Question: I have a couple of very large tables (over 400,000 rows) that look like the following:
'''
+---------+--------+---------------+
| ID | M1 | M1_Percentile |
+---------+--------+---------------+
| <PHONE> | 3.2997 | NULL |
| <PHONE> | 3.0476 | NULL |
| <PHONE> | 2.6499 | NULL |
| <PHONE> | 0.3585 | NULL |
| <PHONE> | 1.6919 | NULL |
| <PHONE> | 2.8515 | NULL |
| <PHONE> | 4.0728 | NULL |
| <PHONE> | 4.0224 | NULL |
| <PHONE> | 5.8207 | NULL |
| <PHONE> | 6.8291 | NULL |
+---------+--------+---------------+...about 400,000 more
'''
I need to assign each row in the 'M1_Percentile' column a value that represents "the percent of rows with M1 values equal or lower to the current row's 'M1' value"
In other words, I need:

I implemented this sucessfully, but it is FAR FAR too slow. If anyone could create a more efficient version of the following code, I would really appreciate it!
'''
UPDATE myTable AS X JOIN (
SELECT
s1.ID, COUNT(s2.ID)/ (SELECT COUNT(*) FROM myTable) * 100 AS percentile
FROM
myTable s1 JOIN myTable s2 on (s2.M1 <= s1.M1)
GROUP BY s1.ID
ORDER BY s1.ID) AS Z
ON (X.ID = Z.ID)
SET X.M1_Percentile = Z.percentile;
'''
This is the (correct but slow) result from the above query if the number of rows is limited to the ones you see (10 rows):
'''
+---------+--------+---------------+
| ID | M1 | M1_Percentile |
+---------+--------+---------------+
| <PHONE> | 3.2997 | 60 |
| <PHONE> | 3.0476 | 50 |
| <PHONE> | 2.6499 | 30 |
| <PHONE> | 0.3585 | 10 |
| <PHONE> | 1.6919 | 20 |
| <PHONE> | 2.8515 | 40 |
| <PHONE> | 4.0728 | 80 |
| <PHONE> | 4.0224 | 70 |
| <PHONE> | 5.8207 | 90 |
| <PHONE> | 6.8291 | 100 |
+---------+--------+---------------+
'''
Producing the same results for the entire 400,000 rows takes magnitudes longer.
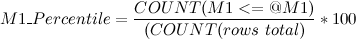
Answer: I cannot test this, but you could try something like:
'''
update table t
set mi_percentile = (
select count(*)
from table t1
where M1 < t.M1 / (
select count(*)
from table));
'''
UPDATE:
'''
update test t
set m1_pc = (
(select count(*) from test t1 where t1.M1 < t.M1) * 100 /
( select count(*) from test));
'''
This works in Oracle (the only database I have available). I do remember getting that error in MySQL. It is very annoying.